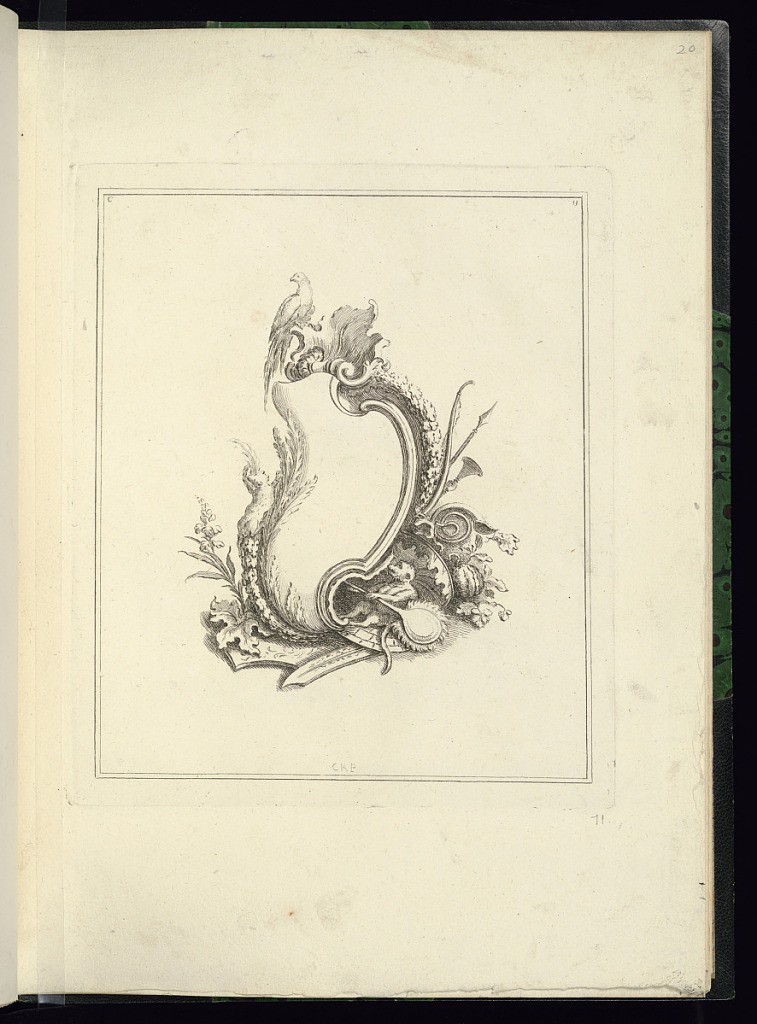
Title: Design for a Cartouche Representing the Continent of America
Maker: Jacques de Lajoüe, French, 1687–1761
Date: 1740
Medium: Engraving on white laid paper
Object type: Print
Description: A parrot is perched atop the asymmetrical cartouche, a bow, arrow, and horn at right, a monkey holding a long-handled fur-trimmed fan at bottom right, and a small animal at left. Leaves, flowers, and a gourd decorate the border of the cartouche.